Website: ulta-beauty
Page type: billing-address
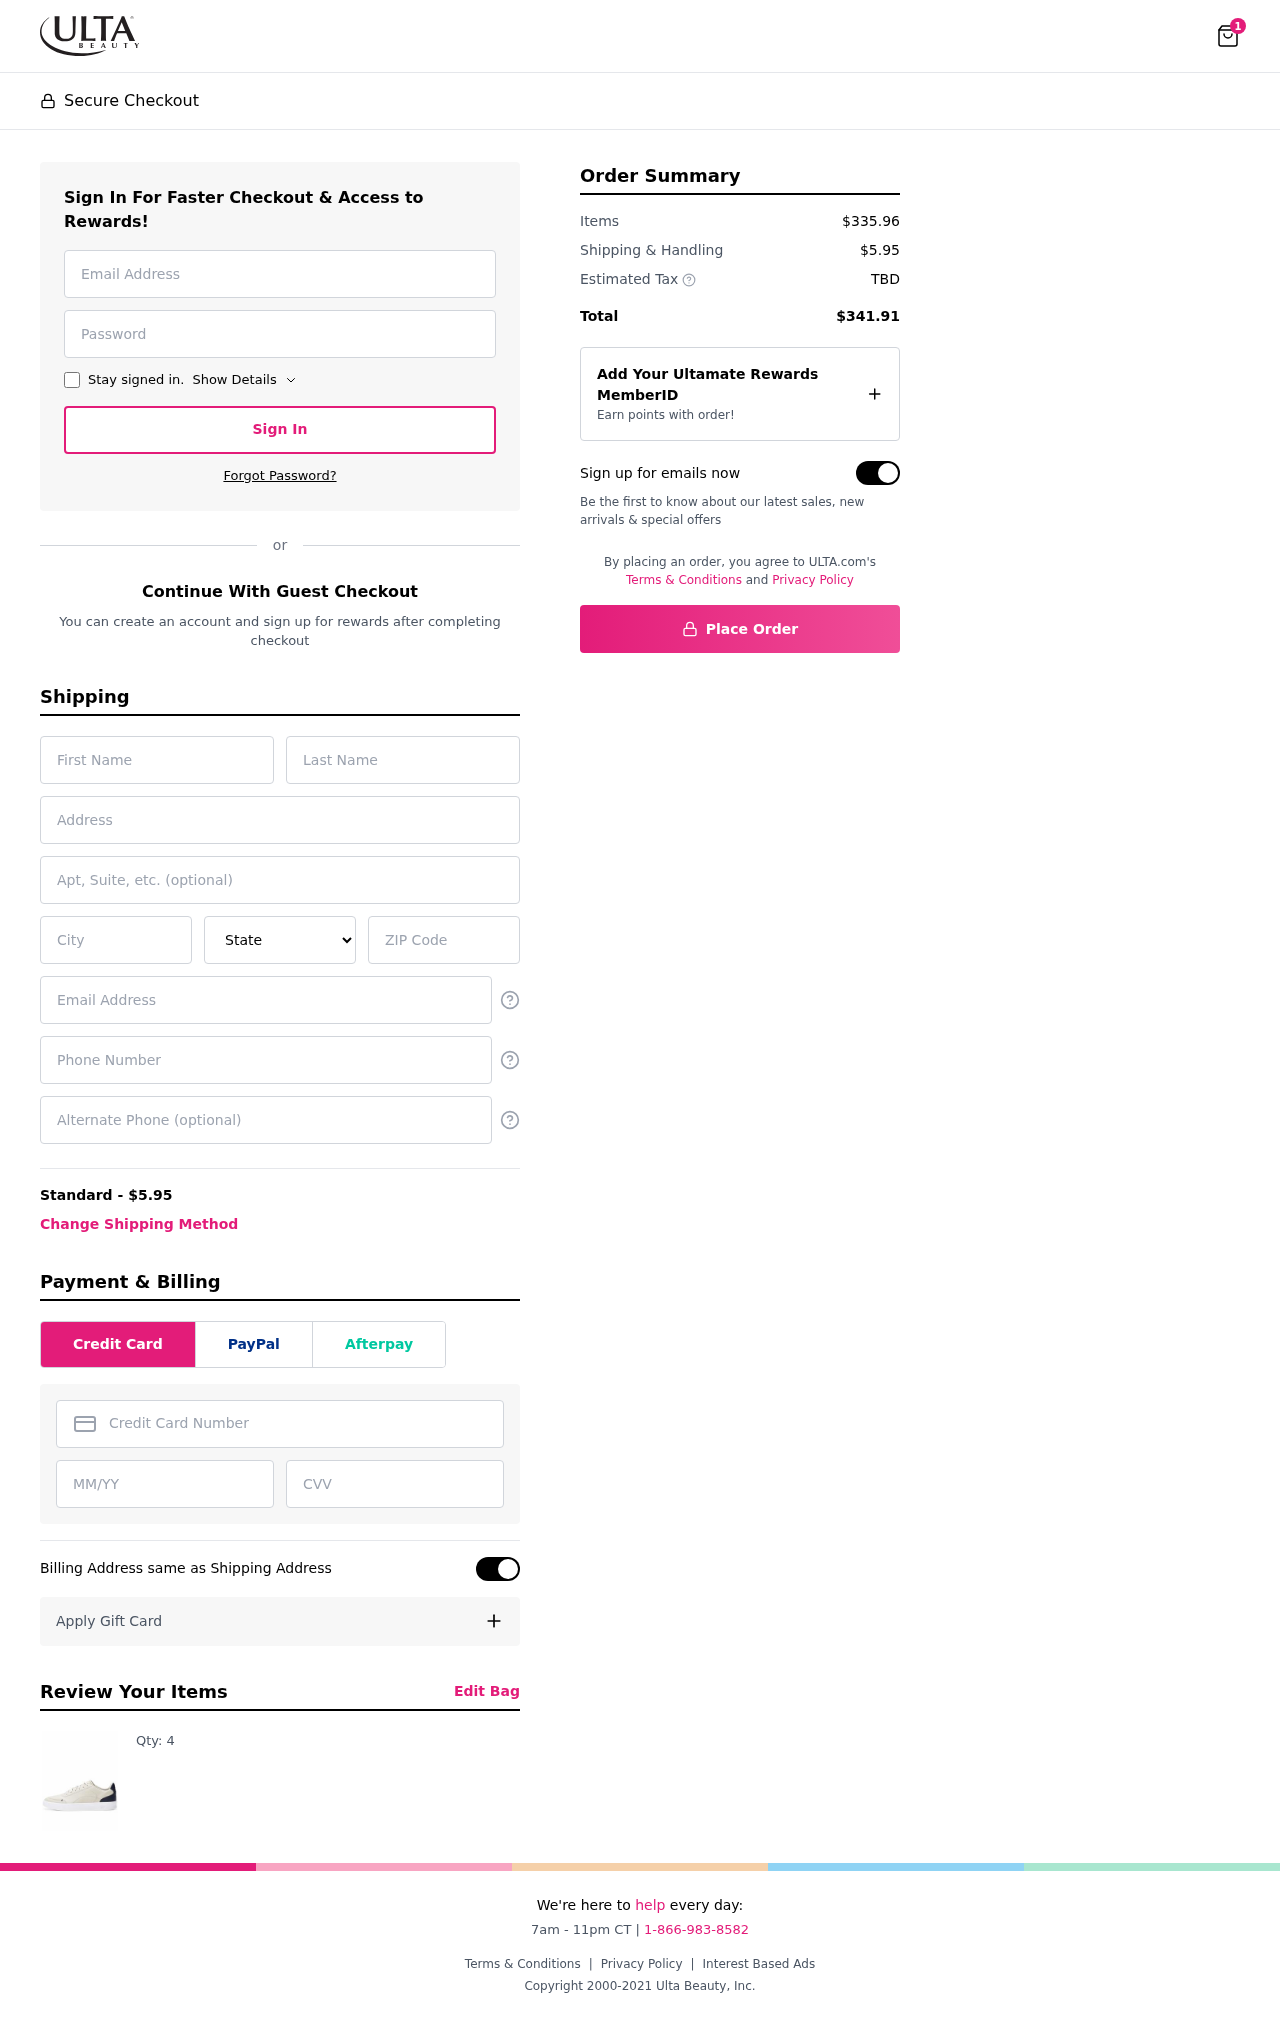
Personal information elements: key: PII_STATE
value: Arkansas
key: PII_EMAIL
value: george.perkins@hotmail.com
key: PII_FIRSTNAME
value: George
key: PII_LASTNAME
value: Perkins
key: PII_STREET
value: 615 Jenkins Mission Suite 373
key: PII_CITY
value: South Erin
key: PII_POSTCODE
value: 80711
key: PII_PHONE
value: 9635184891
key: PII_CARD_NUMBER
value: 5273 2251 1862 7209
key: PII_CARD_EXPIRY
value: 06/26
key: PII_CARD_CVV
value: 282
Product elements: key: PRODUCT1_QUANTITY
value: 4
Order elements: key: ORDER_NUM_ITEMS
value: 1
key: ORDER_SHIPPING_COST
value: $5.95
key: ORDER_SUBTOTAL
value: $335.96
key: ORDER_TOTAL
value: $341.91